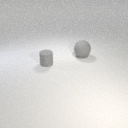
large gray rubber sphere behind small gray rubber cylinder